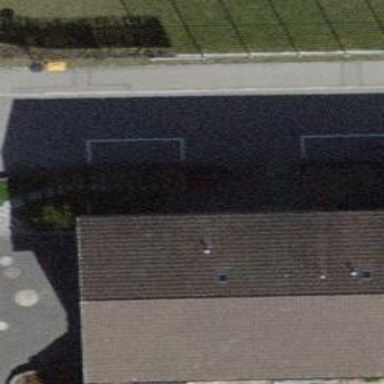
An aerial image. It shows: Parking space with normal surface.